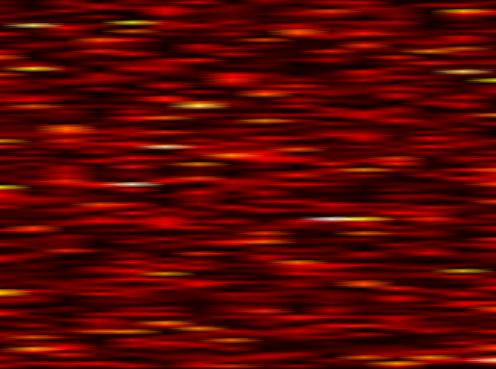
Label: UFMC